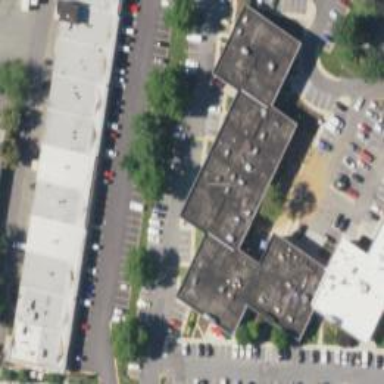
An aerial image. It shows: Veterinary facility.